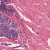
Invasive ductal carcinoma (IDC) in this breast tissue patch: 1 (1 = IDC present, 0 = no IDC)